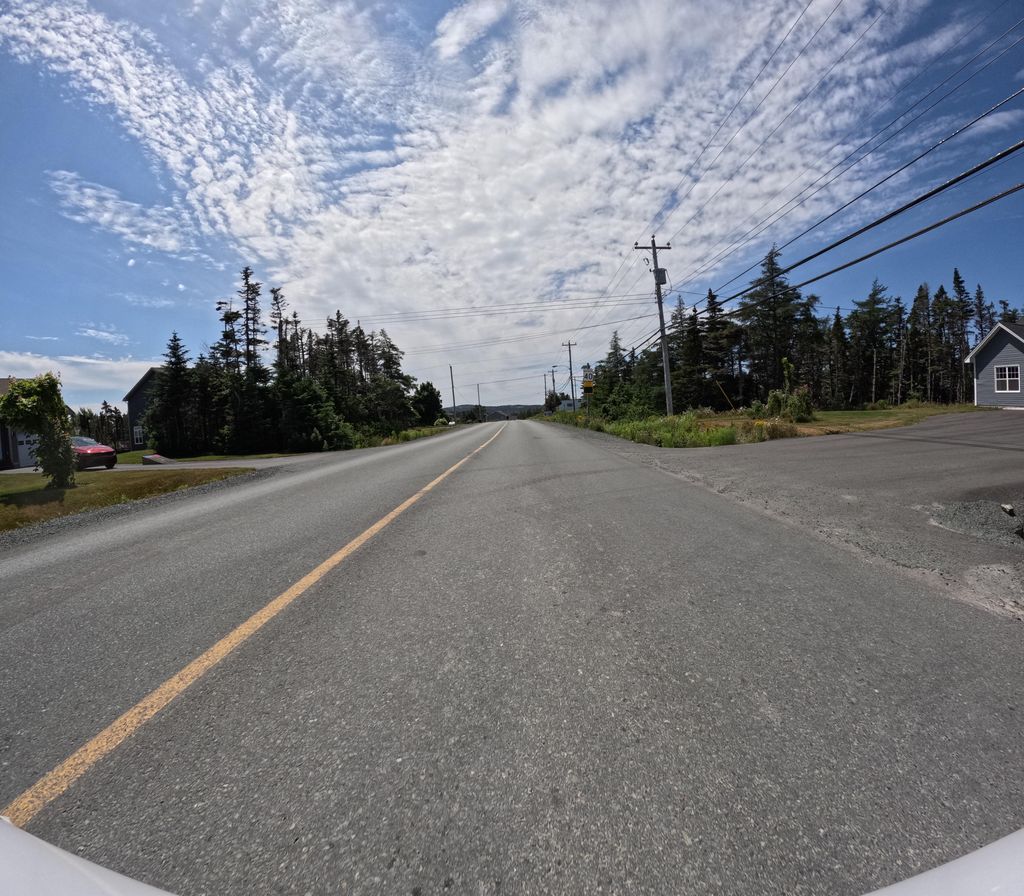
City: st_johns